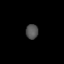
Tissue: skin
Cell type: Epithelial cells
Senescence score: 0.2545
Nuclear area (px): 184
Mean DAPI intensity: 81.435